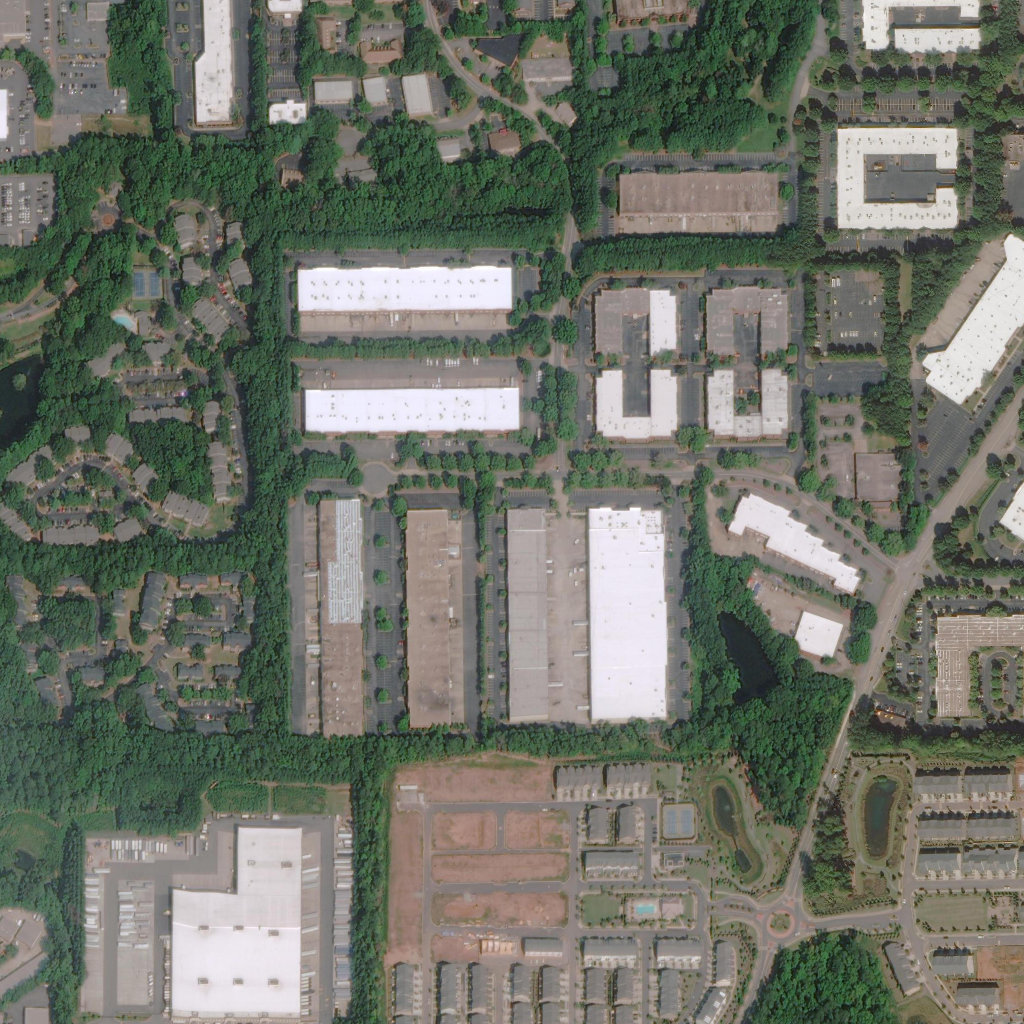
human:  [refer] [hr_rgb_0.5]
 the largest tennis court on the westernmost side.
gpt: <box>[[12, 26, 15, 29, 0]]</box>

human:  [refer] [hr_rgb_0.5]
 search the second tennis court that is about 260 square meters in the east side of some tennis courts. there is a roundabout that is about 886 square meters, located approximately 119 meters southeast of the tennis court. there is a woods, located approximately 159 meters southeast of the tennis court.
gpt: <box>[[65, 79, 66, 81, 0]]</box>

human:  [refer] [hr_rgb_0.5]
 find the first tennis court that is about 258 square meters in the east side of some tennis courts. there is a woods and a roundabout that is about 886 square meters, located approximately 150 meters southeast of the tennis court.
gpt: <box>[[66, 79, 67, 81, 0]]</box>